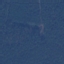
Land use / land cover: Forest